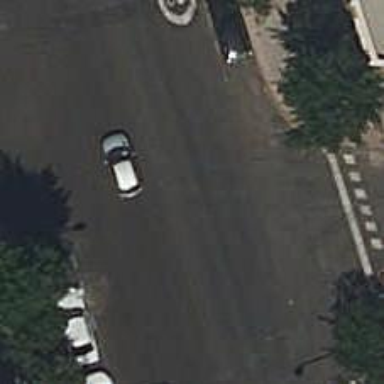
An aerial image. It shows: Road with traffic signals.